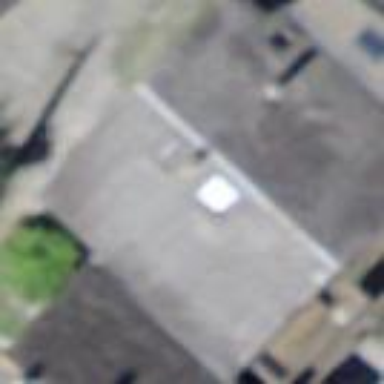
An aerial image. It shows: Building.